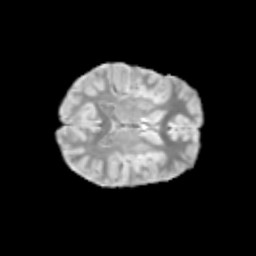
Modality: T2w
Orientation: axial
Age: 11
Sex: female
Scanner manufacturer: siemens
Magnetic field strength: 3 T
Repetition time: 3.8 s
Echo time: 0.07 s